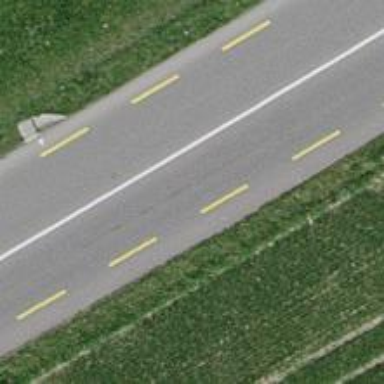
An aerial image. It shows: Asphalt secondary road with dedicated lane for cyclists on both sides.